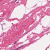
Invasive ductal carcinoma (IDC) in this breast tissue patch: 0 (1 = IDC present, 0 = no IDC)